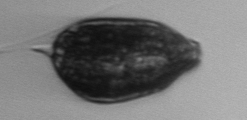
Label: Prorocentrum_micans